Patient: sex F, age 58
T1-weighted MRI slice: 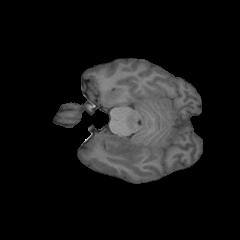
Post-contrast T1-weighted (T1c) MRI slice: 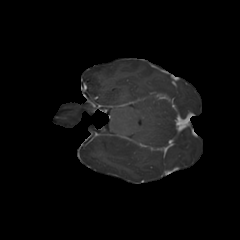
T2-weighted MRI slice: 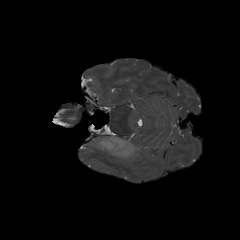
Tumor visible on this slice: yes
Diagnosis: Glioblastoma, IDH-wildtype
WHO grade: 4